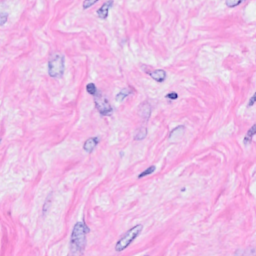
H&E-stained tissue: Breast